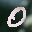
Label: 0